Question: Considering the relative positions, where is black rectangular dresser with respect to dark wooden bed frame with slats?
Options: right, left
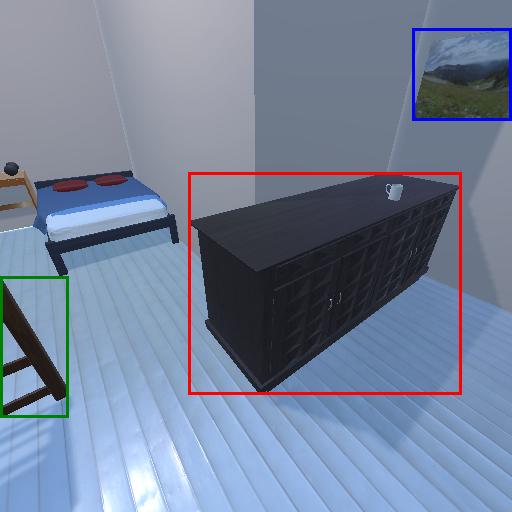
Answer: right